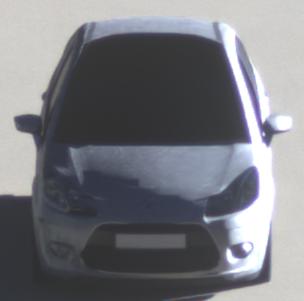
Make: Citroen
Model: C3 1.1
Detailed model: C3 (II)
Model produced from: 2010/01
Model produced until: 2012/03
Doors: 5
Color: white
Road condition: dry road
Daytime: sunrise or sunset
Contrast: medium contrast